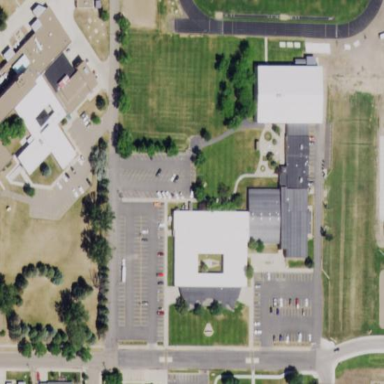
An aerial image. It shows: College.